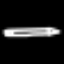
Label: pencil